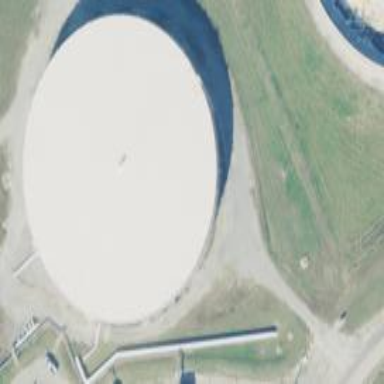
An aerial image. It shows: Storage tank created as man-made structure.